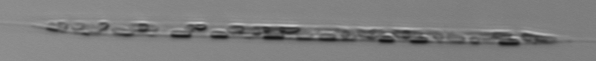
Label: Rhizosolenia